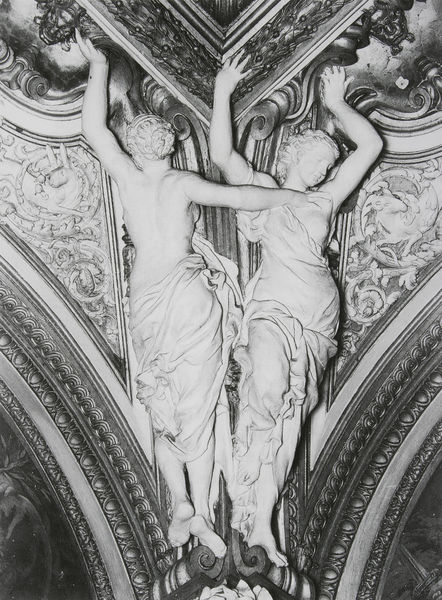
Titel: Zwei weibliche Zwickelfiguren im Sala di Giove
Künstler: Pietro da Cortona
Standort: Florenz
Institution: Palazzo Pitti
Schlagwörter: akt, blätter, hand, körper, nackt, umhang, weiß, frauen, mädchen, bewegung, brust, bunt, busen, finger, frau, frisuren, geschwungen, geste, grau, kleider, köpfe, marmor, pfeiler, rücken, schmuck, schwarz, stützen, säule, säulen, zimmer, schloss, tiere, tuch, malerei, ornament, tanz, jung, wand, architektur, arm, arme, barock, falten, halten, rahmen, tragen, hände, kirche, auge, figur, gewand, gold, haare, pose, stoff, tücher, decke, gewänder, innen, paar, locken, zart, esel, rund, engel, ranken, skulptur, statue, beine, relief, bein, brüste, dutt, füße, ecke, bogen, zwei, haltung, last, trägerinnen, kuh, farblos, pilaster, figuren, grazien, verkleidung, weiblich, detail, dekor, verzierung, stuck, faltenwurf, halbnackt, plastik, zehen, bedecken, hoch, fliessend, foto, fotografie, photographie, bögen, kante, barfuss, erker, gewölbe, schaf, maske, orientalisch, palast, hinten, jungfrau, seite, fliegend, stand, zwickel, photo, fries, schlussstein, sims, skulpturen, statuen, voluten, spitzbogen, fusssohle, nymphen, historismus, leicht, volute, abstufung, dreiviertelfigur, putten, reliefs, drehung, reproduktion, allegorien, verspielt, ziege, eierstab, karyatiden, verzierungen, antikisch, umahng, brüst, alabaster, faß, fraune, perlstab, profanbau, winkel, vorne, pendentiv, eklektizismus, tragend, eckansicht, oranment, jungfrauen, blattgold, titte, perlenstab, vollplastik, deckenstuck, atlanten, religös, kariatyden, kore, bogem, schlechtes foto, zwickelfiguren, maskaron, schluss, bußen, hlabfigur, nögen, qeiss, stutuen, #frauen, guilloche